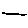
Label: line